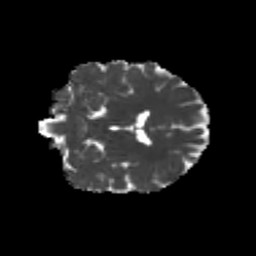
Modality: MD
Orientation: coronal
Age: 24
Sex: female
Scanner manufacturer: siemens
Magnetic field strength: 3 T
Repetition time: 3.5 s
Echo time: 0.104 s